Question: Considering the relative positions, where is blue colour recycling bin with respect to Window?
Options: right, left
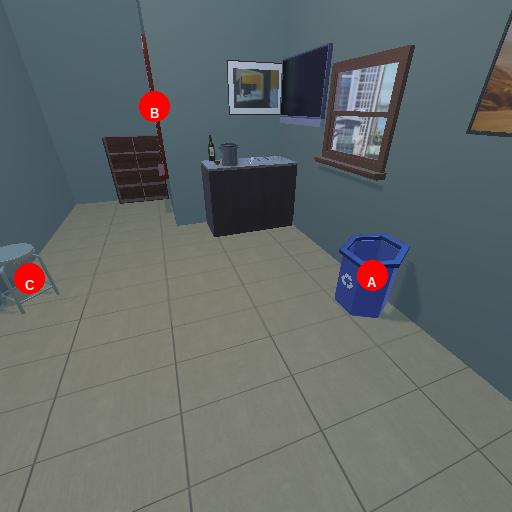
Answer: right